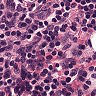
Metastatic tissue present: no